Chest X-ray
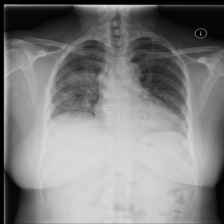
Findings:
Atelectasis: negative
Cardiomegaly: negative
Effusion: negative
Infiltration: positive
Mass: positive
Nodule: negative
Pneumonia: negative
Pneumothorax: positive
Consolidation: negative
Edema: positive
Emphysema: negative
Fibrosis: negative
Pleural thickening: negative
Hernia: negative